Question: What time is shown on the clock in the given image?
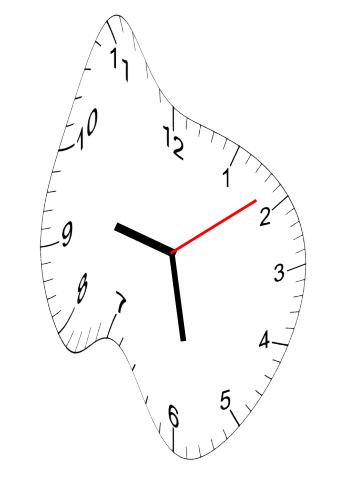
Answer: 09:28:09